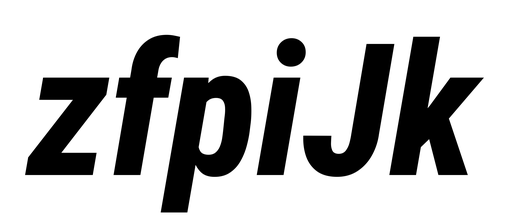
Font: Roboto-Italic_Condensed_ExtraBold_Italic